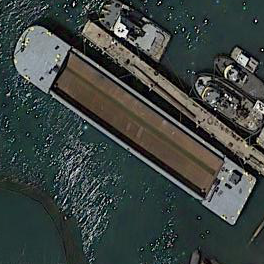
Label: Sand_carrier